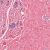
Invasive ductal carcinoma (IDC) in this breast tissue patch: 0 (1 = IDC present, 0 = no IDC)